Question: The code snippet is meant to return the minimum and maximum id from each round in this table  I'm just wondering if there is a less clunky way of doing this.
'''
$query = "SELECT round FROM $tablename";
$rounds = Array();
if ($result = $Login->mysqli->query($query)) {
while ($row = $result->fetch_array(MYSQL_ASSOC)) {
$rounds[] = $row['round'];
}
}
$rounds = array_unique($rounds);
$rounds = array_values($rounds);
$roundBound = Array();
foreach ($rounds as $roundNum) {
$query = "SELECT MIN(id), MAX(id) FROM $tablename WHERE round = $roundNum;";
$result = $Login->mysqli->query($query);
$row = $result->fetch_row();
$roundBound[] = $row[0];
$roundBound[] = $row[1];
}
'''
hurr...
Changed to,
'''
$query = "SELECT MIN(id), MAX(id) FROM $tablename GROUP BY round";
if($result = $Login->mysqli->query($query)) {
while ($row = $result->fetch_row()) {
$roundBound[] = $row[0];
$roundBound[] = $row[1];
}
}
'''
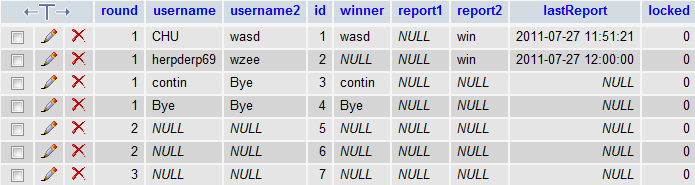
Answer: How about doing this in a single query:
'''
SELECT MIN(id), MAX(id) FROM $tablename GROUP BY round
'''